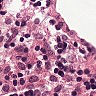
Metastatic tissue present: no